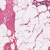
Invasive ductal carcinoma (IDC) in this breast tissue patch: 0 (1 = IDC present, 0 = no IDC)